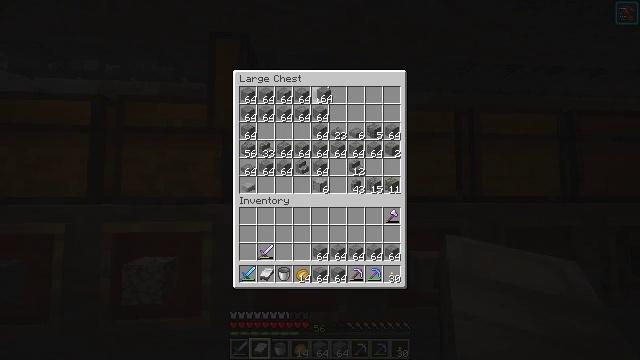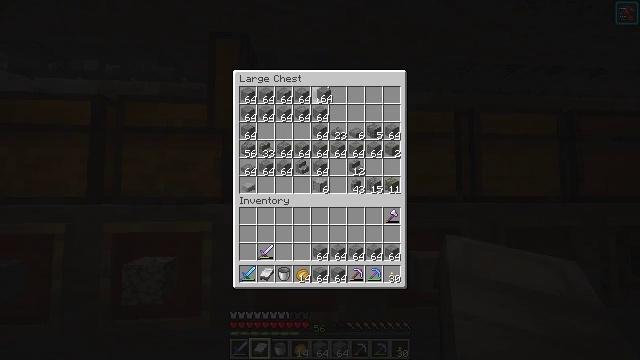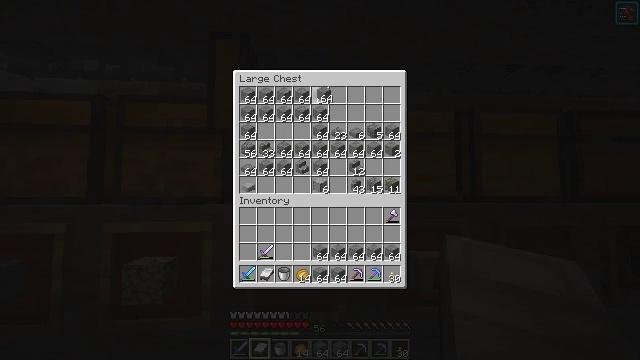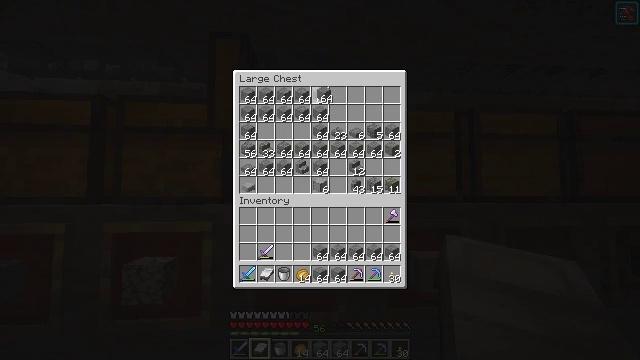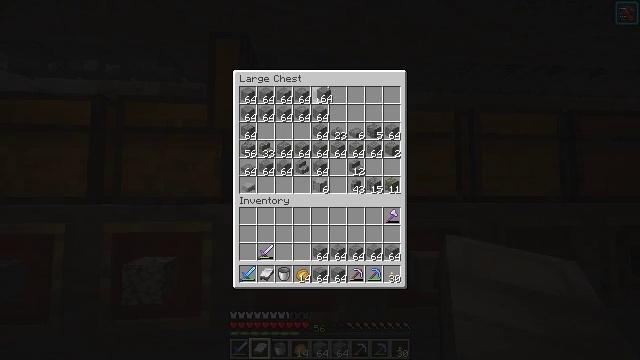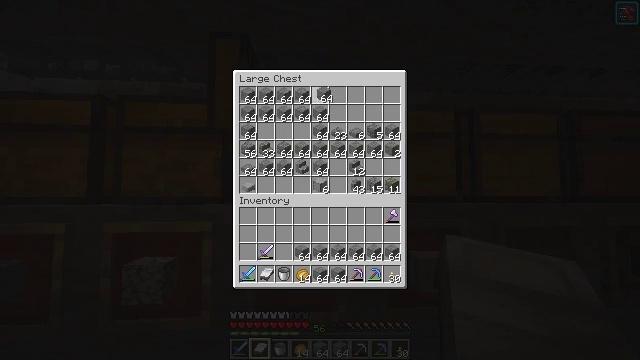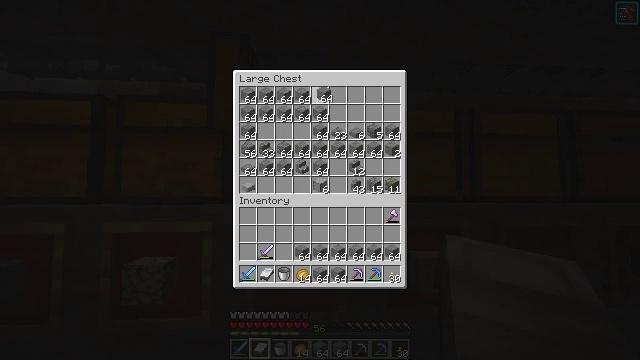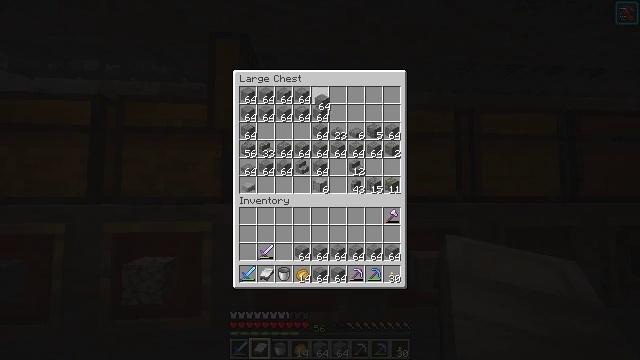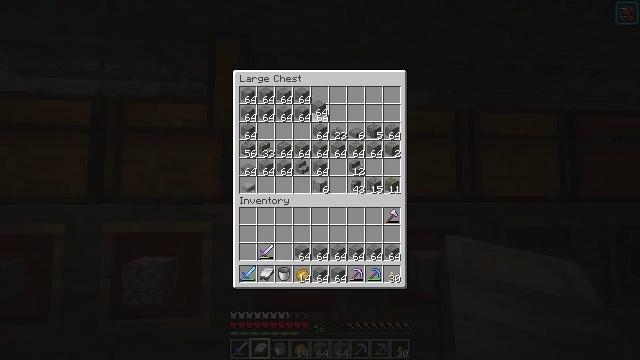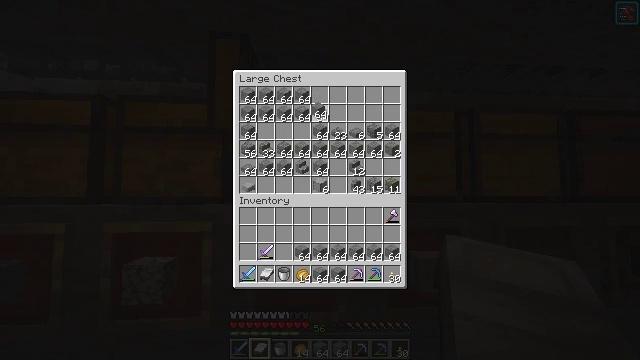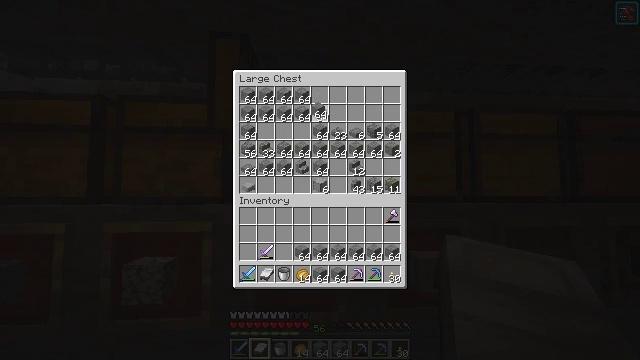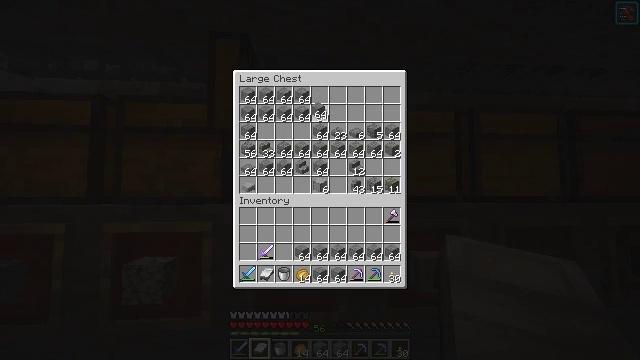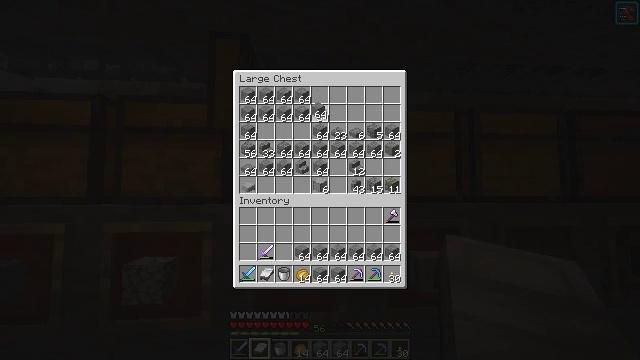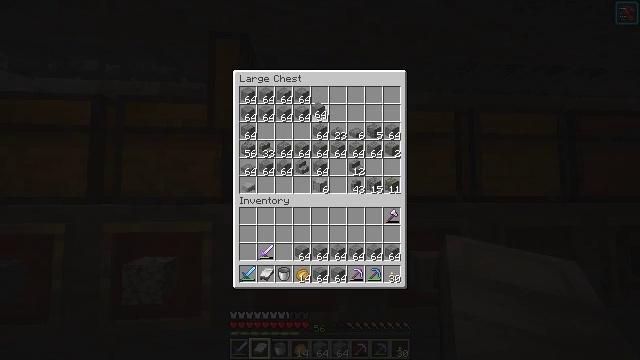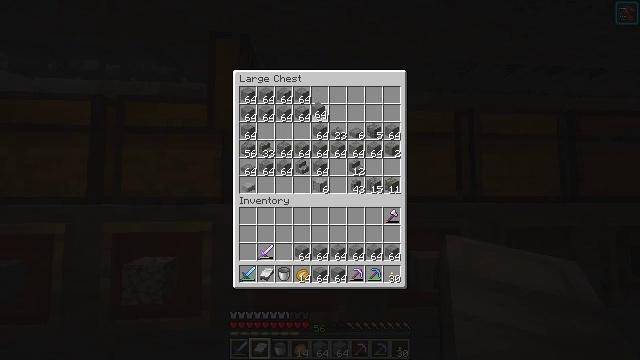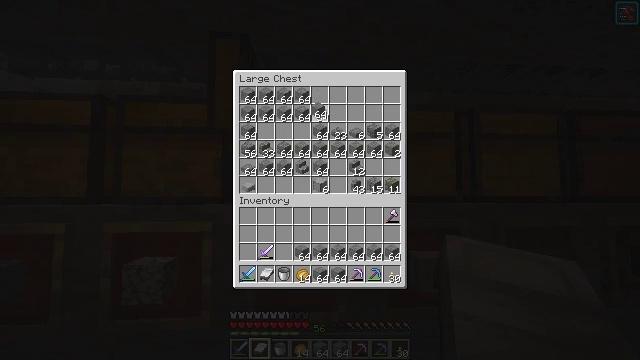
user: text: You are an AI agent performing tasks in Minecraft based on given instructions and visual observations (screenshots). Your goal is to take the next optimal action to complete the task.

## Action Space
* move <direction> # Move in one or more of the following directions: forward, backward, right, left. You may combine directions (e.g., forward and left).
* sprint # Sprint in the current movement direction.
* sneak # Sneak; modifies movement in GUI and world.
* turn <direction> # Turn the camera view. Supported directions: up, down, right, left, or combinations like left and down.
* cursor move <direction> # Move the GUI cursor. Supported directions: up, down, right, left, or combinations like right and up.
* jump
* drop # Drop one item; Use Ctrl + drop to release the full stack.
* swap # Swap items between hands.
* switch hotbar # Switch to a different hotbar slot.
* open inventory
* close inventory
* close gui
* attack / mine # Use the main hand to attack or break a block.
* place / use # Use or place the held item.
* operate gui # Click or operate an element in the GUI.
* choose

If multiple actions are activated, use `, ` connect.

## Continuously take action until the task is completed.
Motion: motion action
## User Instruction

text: Drop a stone.
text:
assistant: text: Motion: sprint, operate gui
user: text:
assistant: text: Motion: sneak, operate gui
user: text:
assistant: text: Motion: sneak, operate gui
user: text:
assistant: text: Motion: sprint, operate gui
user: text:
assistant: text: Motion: sneak
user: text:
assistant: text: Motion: sneak
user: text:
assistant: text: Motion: sneak, cursor move down
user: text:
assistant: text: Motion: sneak
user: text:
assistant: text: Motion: sprint
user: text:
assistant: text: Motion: sprint
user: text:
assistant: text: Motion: sneak
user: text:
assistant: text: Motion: no_op
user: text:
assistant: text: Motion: no_op
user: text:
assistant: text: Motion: sprint
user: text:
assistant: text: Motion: sprint
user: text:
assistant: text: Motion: sneak
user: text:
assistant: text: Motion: sprint, operate gui
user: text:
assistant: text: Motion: sprint, operate gui
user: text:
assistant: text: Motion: sprint, operate gui
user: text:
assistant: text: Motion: sprint, operate gui
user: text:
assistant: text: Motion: sprint
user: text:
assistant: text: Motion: sneak
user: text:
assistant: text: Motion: sprint
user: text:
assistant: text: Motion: sneak
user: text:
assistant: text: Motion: sprint
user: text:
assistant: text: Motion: sprint, operate gui
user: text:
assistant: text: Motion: sprint, operate gui
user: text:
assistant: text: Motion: sneak, operate gui
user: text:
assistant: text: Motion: sneak, operate gui
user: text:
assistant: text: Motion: sneak